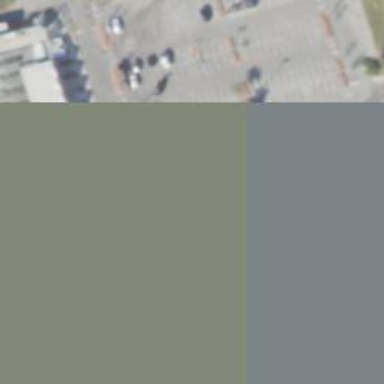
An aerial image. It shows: Parking space is available.